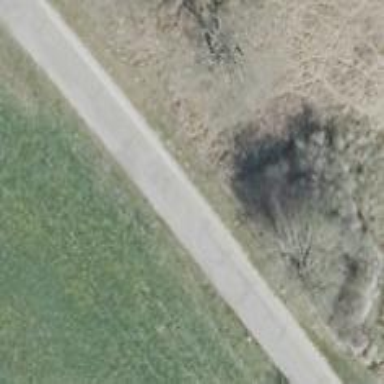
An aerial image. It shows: Tertiary road with asphalt surface.